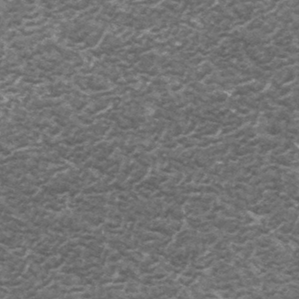
Label: frost